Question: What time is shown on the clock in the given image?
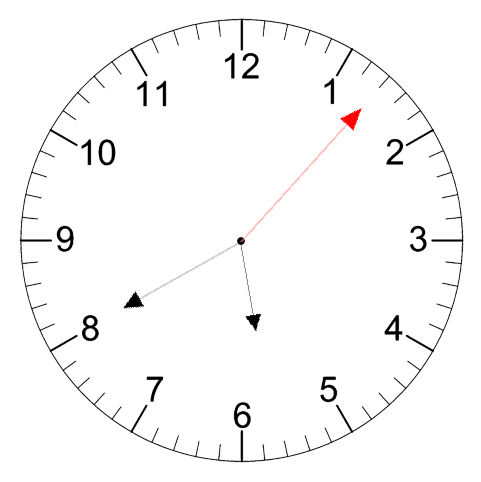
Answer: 05:40:07